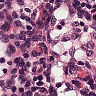
Metastatic tissue present: no